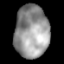
Tissue: lung
Cell type: Epithelial cells
Senescence score: 0.2062
Nuclear area (px): 1755
Mean DAPI intensity: 150.432